Field crop: maize
Growth stage: 1
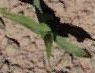
Species: maize